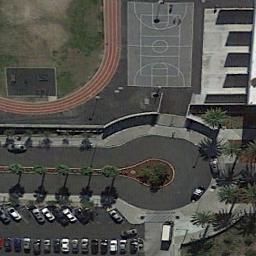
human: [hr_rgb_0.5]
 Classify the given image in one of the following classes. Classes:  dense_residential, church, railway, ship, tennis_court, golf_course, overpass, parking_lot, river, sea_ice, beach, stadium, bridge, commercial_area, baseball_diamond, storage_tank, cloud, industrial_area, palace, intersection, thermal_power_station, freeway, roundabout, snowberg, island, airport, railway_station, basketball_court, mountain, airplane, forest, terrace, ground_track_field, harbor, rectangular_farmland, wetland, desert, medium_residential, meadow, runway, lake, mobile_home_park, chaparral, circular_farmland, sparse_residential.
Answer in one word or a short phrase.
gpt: basketball_court